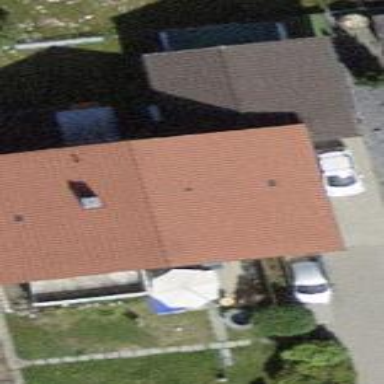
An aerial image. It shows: Building with tiled roof.